Group 1:
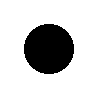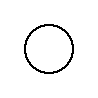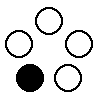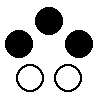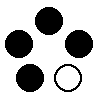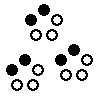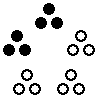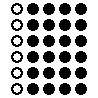
Group 2:
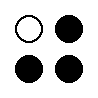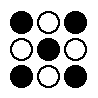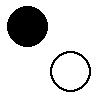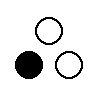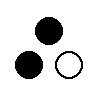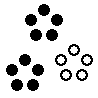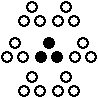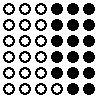
Rule separating the two groups: Colors divide dots into some fifths vs. not so.
Concepts: 5, five, fraction, percentage, ratio
Author: Aaron David Fairbanks